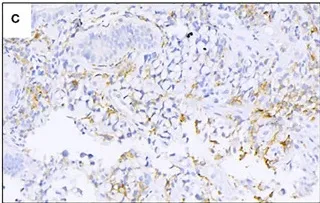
Gastric tissue sections from a patient with metastatic gastric cancer and rare severe immune-related cholestatic hepatitis and subsequent severe late-onset pneumonia after pembrolizumab therapy. Immunohistochemical staining with programmed death-ligand 1 (PD-L1) , using a PDL1 antibody (DACO, 22C3).
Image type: pathology (immunostaining)